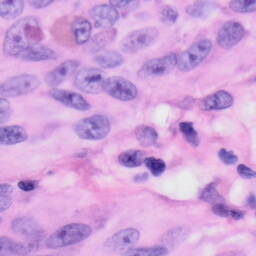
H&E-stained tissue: Skin